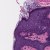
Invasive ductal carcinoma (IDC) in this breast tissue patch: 0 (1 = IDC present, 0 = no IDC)